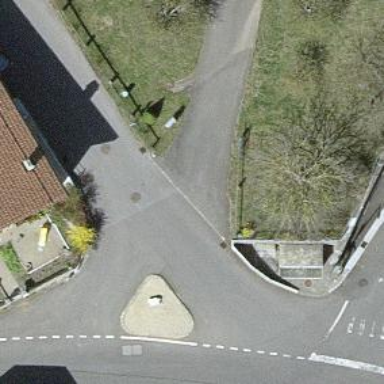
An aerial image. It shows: Driveway leading to service road.